Question: First, a screenshot:

The title and image explain it pretty well. I have an ad set on the right side of my app's main group view (very very similar to the default grid template in this example), and when I pull up my About screen, the ad bleeds through.
The About screen is a user control set on a SettingsFlyout that I borrowed from some code samples handed out at a dev-camp (below).
'''
class SettingsFlyout
{
private const int _width = 346;
private Popup _popup;
public void ShowFlyout(UserControl control)
{
_popup = new Popup();
_popup.Closed += OnPopupClosed;
Window.Current.Activated += OnWindowActivated;
_popup.IsLightDismissEnabled = true;
_popup.Width = _width;
_popup.Height = Window.Current.Bounds.Height;
control.Width = _width;
control.Height = Window.Current.Bounds.Height;
_popup.Child = control;
_popup.SetValue(Canvas.LeftProperty, Window.Current.Bounds.Width - _width);
_popup.SetValue(Canvas.TopProperty, 0);
_popup.IsOpen = true;
}
private void OnWindowActivated(object sender, Windows.UI.Core.WindowActivatedEventArgs e)
{
if (e.WindowActivationState == Windows.UI.Core.CoreWindowActivationState.Deactivated)
{
_popup.IsOpen = false;
}
}
void OnPopupClosed(object sender, object e)
{
Window.Current.Activated -= OnWindowActivated;
}
}
'''
And, because I know it will be asked for, here is the line of XAML defining the ad on my page:
'''
<ads:AdControl Visibility="{Binding IsTrial, Source={StaticResource License}, Converter={StaticResource BooleanToVisibilityConverter}}" Grid.Row="0" Grid.RowSpan="2" x:Name="LandscapeAdControl" ApplicationId="test_client" AdUnitId="Image_160x600" Width="160" Height="600" VerticalAlignment="Center" HorizontalAlignment="Right"/>
'''
So, why is this happening, and how do I prevent it?
1. I am still on Consumer Preview b/c I have a show-and-tell Monday and didn't have time to work on migrating the OS on this box without risking being non-functional when I am showing this. As such, upgrading might fix it if it's a bug. 1.a. Update I have upgraded to Release Preview and have the same issue.
2. Is there some fancy ad-hiding-but-still-getting-impressions prevention technique at play here? Perhaps it thinks I am trying to cover the ad with a ui element and still get credit for it's impression without the user seeing it. If so, how do I manage this entirely legit use case?
: ZIndex isn't set anywhere.
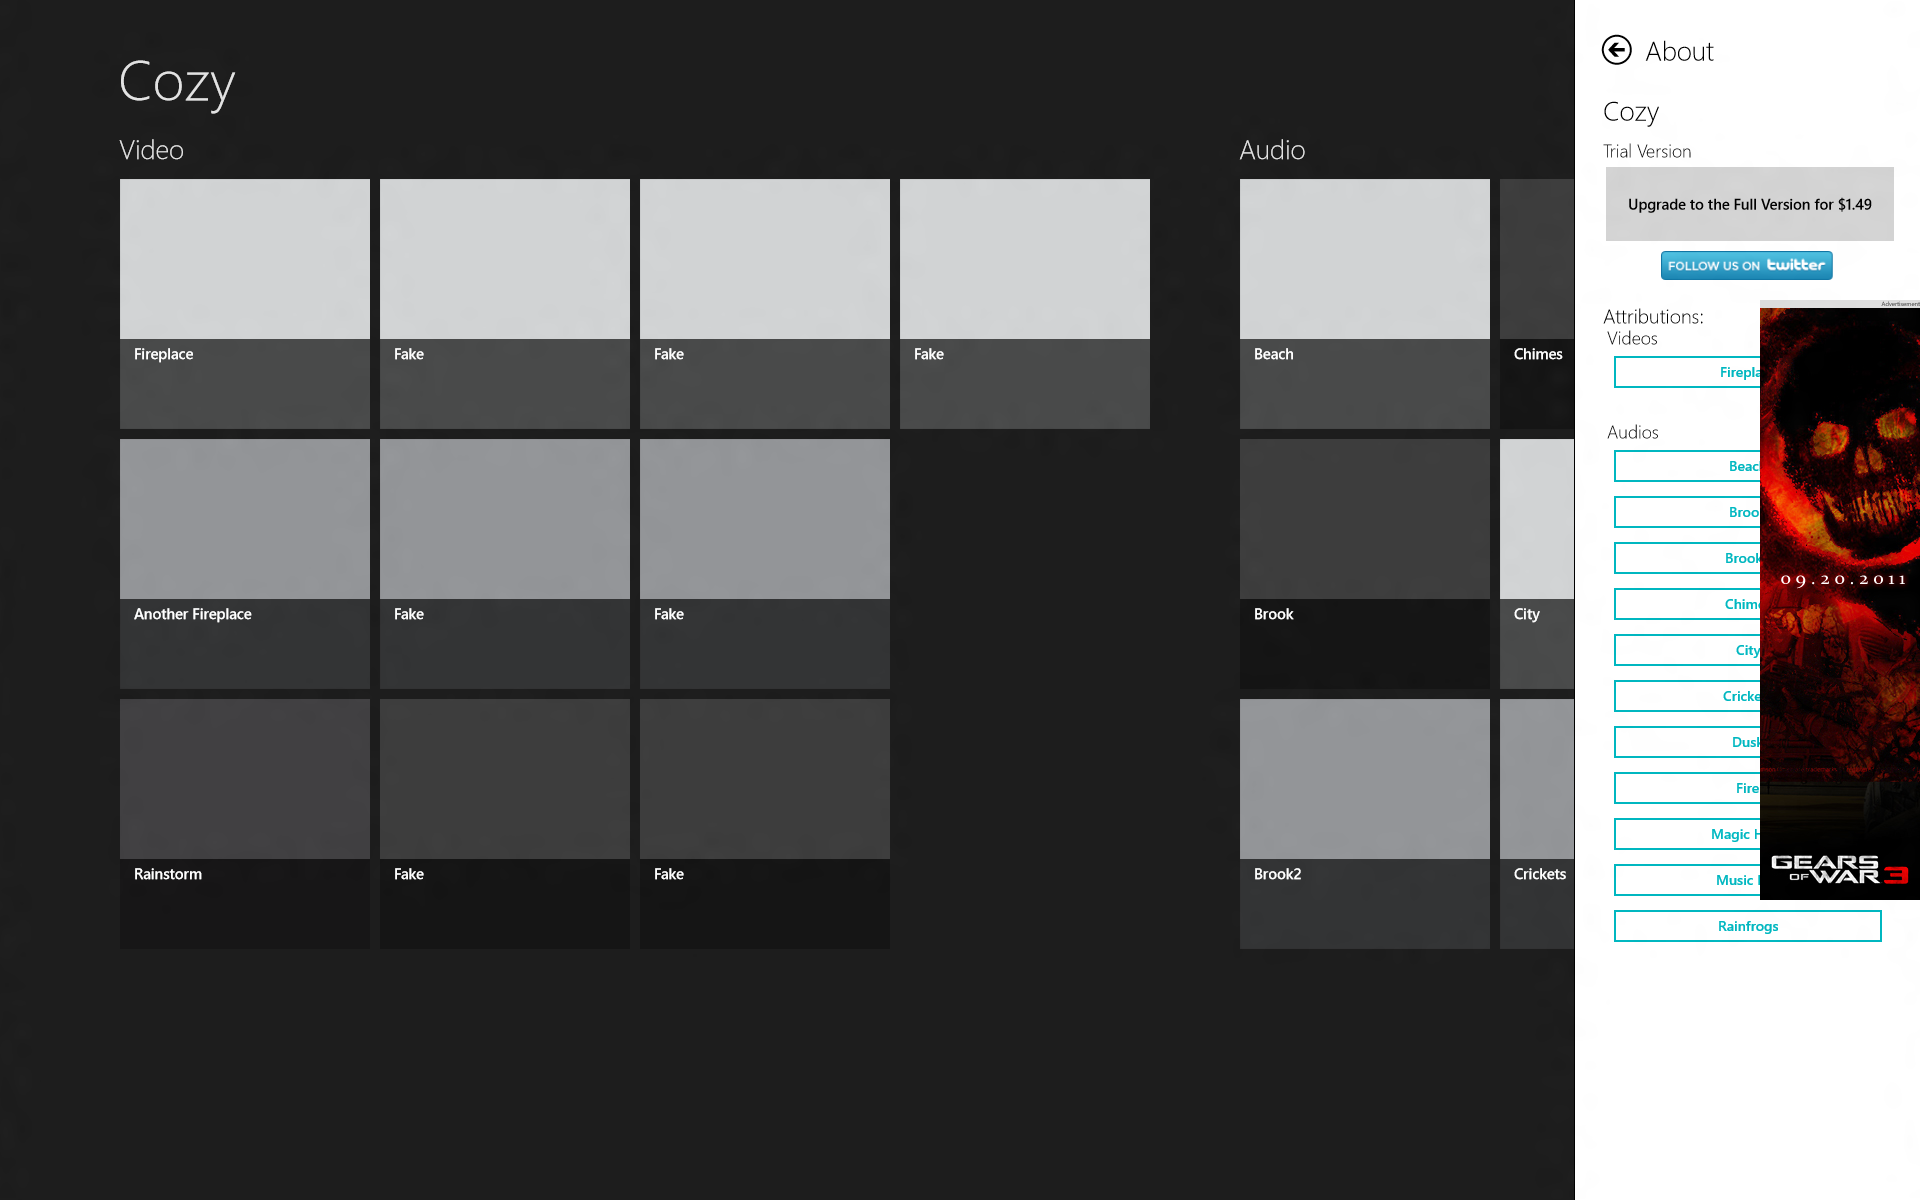
Answer: I ended up crafting some code to listen to an event on the flyout when it closed so I could high/show the ads manually. It's unfortunate that I had to do a workaround, but it works.